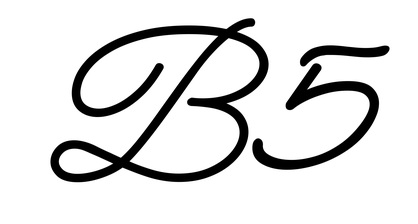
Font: MeowScript-Regular